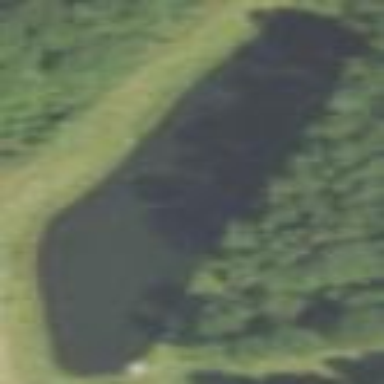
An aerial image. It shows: Serene pond surrounded by nature.